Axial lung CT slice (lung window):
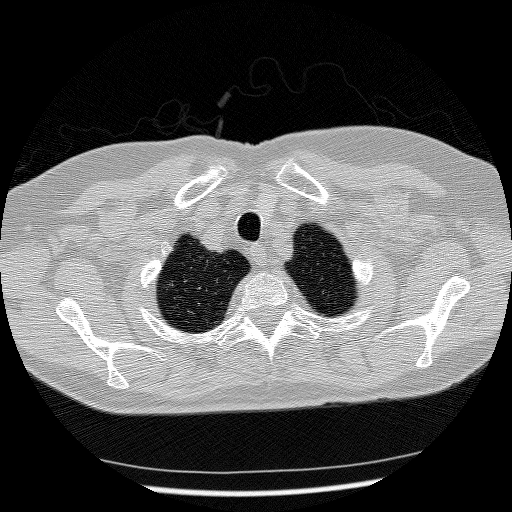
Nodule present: no